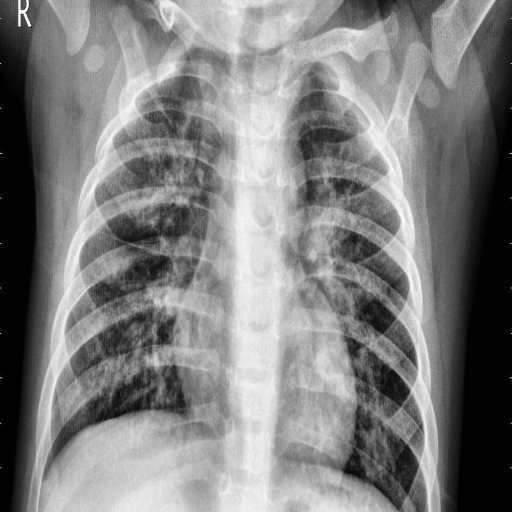
Finding: PNEUMONIA